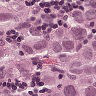
Metastatic tissue present: yes